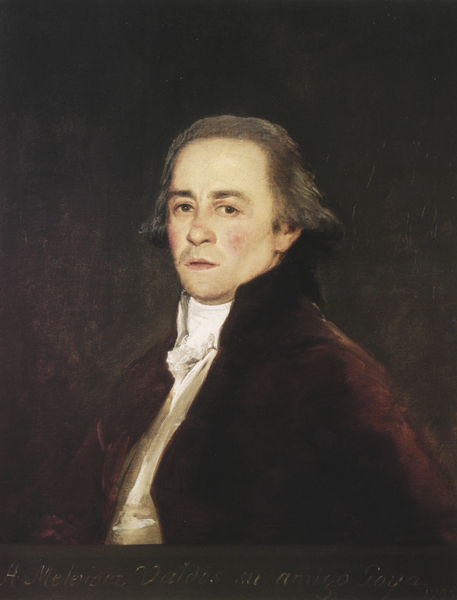
Titel: Juan Antonio Meléndez Valdés
Künstler: Francisco José Goya Lucientes
Standort: Durham
Institution: The Bowes Museum
Schlagwörter: dunkel, gemälde, haut, kopf, mann, schatten, weiß, ocker, braun, frisur, grau, haar, hell, hintergrund, licht, lichter, mund, nase, ohr, orange, profil, schwarz, stirn, ölbild, blick, rot, schal, beige, malerei, schleife, anzug, bart, blond, hemd, jacke, jung, wand, arm, augen, barock, blass, bluse, gesicht, inkarnat, kragen, mensch, samt, spitze, bildnis, herr, portrait, porträt, signatur, öl, haare, mantel, sitzend, adel, klassizismus, musiker, brustbild, frontal, kinn, lippen, ohren, seide, perücke, spanien, schrift, wangen, düster, backen, lila, violett, ölgemälde, schnurbart, zopf, krawatte, ernst, inschrift, brauen, halstuch, pupillen, goya, rüsche, rüschen, wange, augenbraue, fliege, jahreszahl, oberkörper, schnauzer, weste, name, offen, unterschrift, dreiviertel, baun, text, buchstaben, faust, beschriftung, schriftsteller, adeliger, stehkragen, pinsel, halbprofil, rasiert, männlich, dreiviertelporträt, antik, rotbraun, jakett, halsbinde, bordeauxrot, geöffnet, lord, goethe, opak, bläßlich, graf, schluppe, monsieur, ergraut, robespierre, ölbid, m, 18. jahrhundert, 1750, 17. jahrhundert, klassizismugs